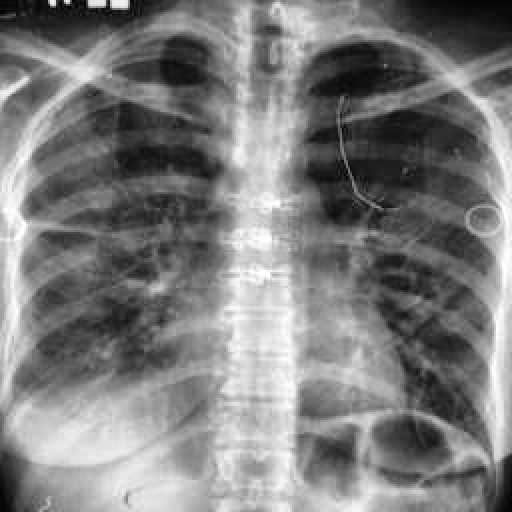
Finding: TUBERCULOSIS